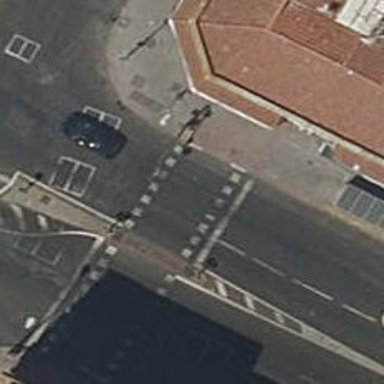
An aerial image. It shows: Zebra crossing with traffic signals. The crossing is marked by traffic lights.